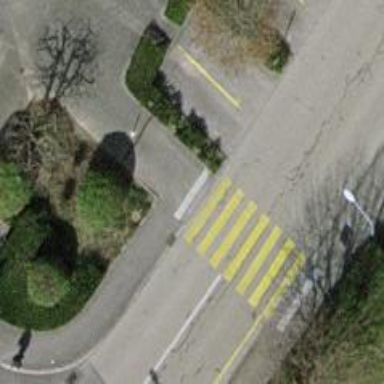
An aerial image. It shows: Uncontrolled crossing on the road.